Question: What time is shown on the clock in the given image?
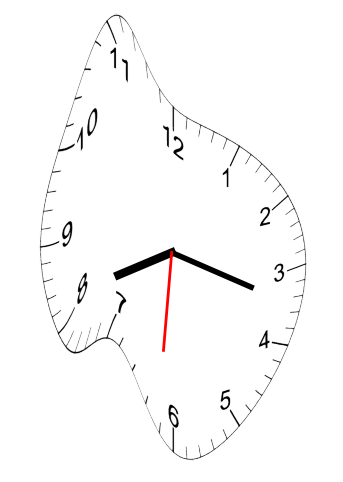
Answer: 08:17:31